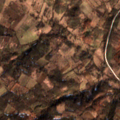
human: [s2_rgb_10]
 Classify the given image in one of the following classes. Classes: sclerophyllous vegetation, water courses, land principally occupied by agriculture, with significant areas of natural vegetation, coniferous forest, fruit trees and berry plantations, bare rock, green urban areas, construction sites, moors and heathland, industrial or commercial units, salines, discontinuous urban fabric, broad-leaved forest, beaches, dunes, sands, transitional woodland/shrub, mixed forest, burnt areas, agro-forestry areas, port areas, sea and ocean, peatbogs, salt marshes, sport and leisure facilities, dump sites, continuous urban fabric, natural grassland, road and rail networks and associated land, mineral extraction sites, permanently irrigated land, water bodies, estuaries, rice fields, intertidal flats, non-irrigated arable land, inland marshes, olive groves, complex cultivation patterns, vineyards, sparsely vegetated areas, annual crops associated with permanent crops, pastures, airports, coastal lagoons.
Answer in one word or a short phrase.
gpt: complex cultivation patterns, land principally occupied by agriculture, with significant areas of natural vegetation, broad-leaved forest